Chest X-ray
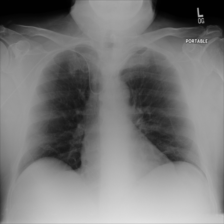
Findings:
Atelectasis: negative
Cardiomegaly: negative
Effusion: negative
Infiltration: negative
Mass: negative
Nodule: negative
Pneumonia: negative
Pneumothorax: negative
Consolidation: negative
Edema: negative
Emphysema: negative
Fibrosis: negative
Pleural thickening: negative
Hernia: negative